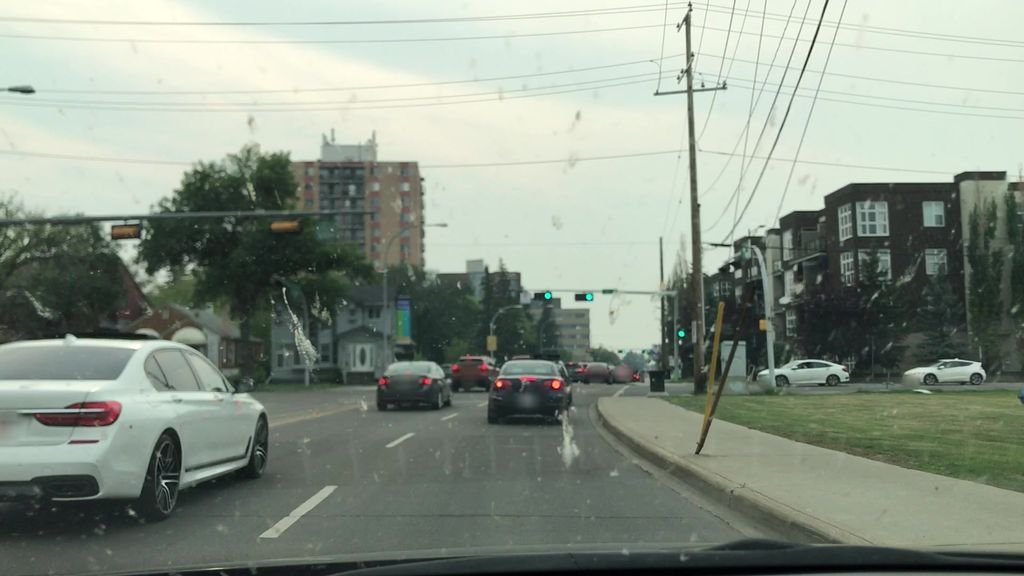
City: edmonton